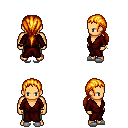
a pixel art fantasy rpg character, male body template, human, tanned skin, red robe, teal pants, light blonde ponytail hairstyle, bracelets, white slippers, four views (front, back, left, right), 2x2 character sprite sheet, small pixel art, hard edges, no anti-aliasing